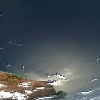
Label: water